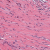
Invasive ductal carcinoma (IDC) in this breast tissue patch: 0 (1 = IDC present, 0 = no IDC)